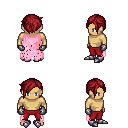
a pixel art fantasy rpg character, male body template, human, tanned skin, pink tattered cape, red pants, brunette pixie cut hairstyle, metal gloves, metal boots, four views (front, back, left, right), 2x2 character sprite sheet, small pixel art, hard edges, no anti-aliasing